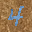
Label: 4